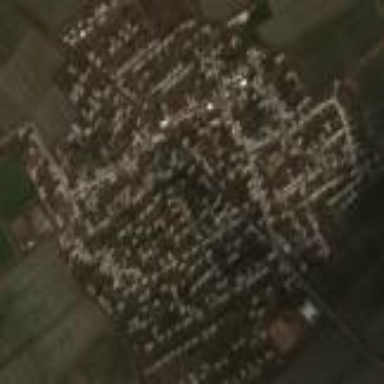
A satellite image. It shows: Residential area in village.